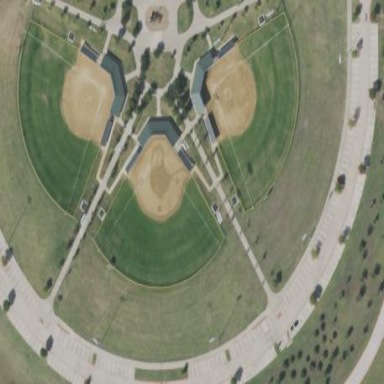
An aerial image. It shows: Baseball pitch for leisure land.